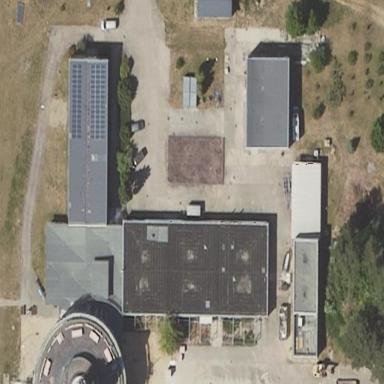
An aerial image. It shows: Commercial building.